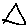
Label: triangle